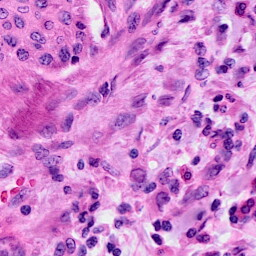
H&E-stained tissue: Cervix